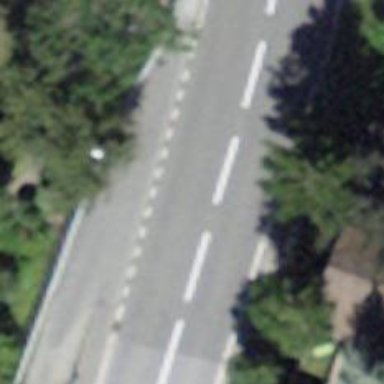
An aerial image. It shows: Unmarked crossing on footway.